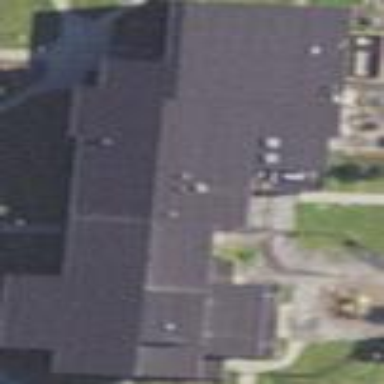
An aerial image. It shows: School building.